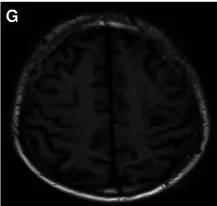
Additionally, coronal views in contrast-enhanced T1WI were obtained.
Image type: radiology (mri)